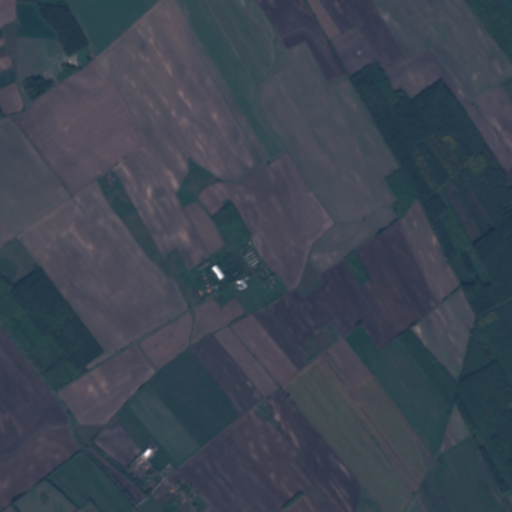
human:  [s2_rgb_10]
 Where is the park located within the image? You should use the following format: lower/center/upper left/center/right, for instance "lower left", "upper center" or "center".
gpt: The park is located in the center of the image.
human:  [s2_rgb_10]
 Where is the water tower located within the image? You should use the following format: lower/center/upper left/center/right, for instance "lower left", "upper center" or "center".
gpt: The water tower is located in the center of the image.
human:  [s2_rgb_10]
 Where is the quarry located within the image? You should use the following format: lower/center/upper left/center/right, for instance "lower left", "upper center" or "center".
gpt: There is no quarry in the image.